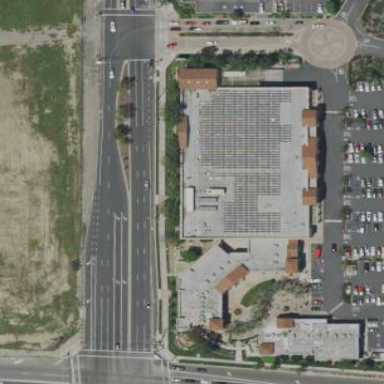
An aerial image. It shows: Building that houses supermarket.